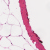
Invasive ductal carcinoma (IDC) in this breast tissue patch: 0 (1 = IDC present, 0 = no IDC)